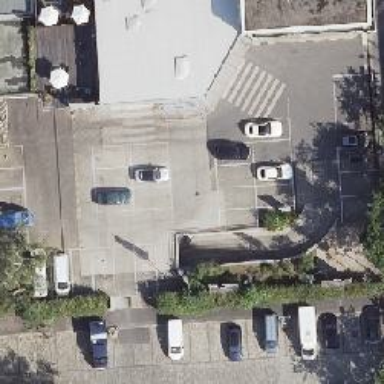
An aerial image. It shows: Parking entrance.